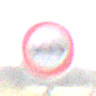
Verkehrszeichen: VerbotPersonenkraftwagen
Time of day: MorningAfternoon
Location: Outdoor (Suburban)
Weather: PartlyCloudy
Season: NotSpecified
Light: Natural